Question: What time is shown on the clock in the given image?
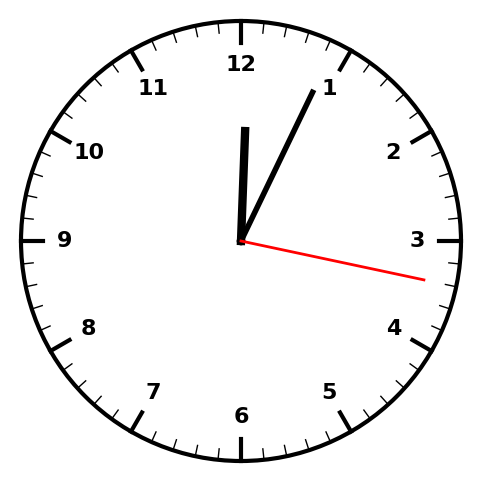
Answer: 12:04:17